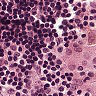
Metastatic tissue present: no